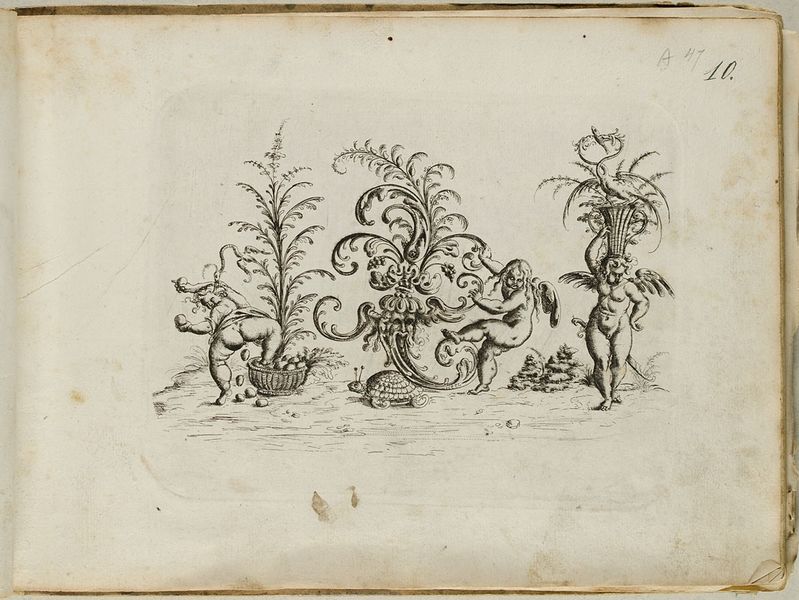
Titel: Drei Putten zwischen grotesken Knorpelformen,    Blatt aus dem 'Neuw Grotteßken Buch'
Künstler: Christoph Jamnitzer
Standort: Hamburg
Institution: Museum für Kunst und Gewerbe Hamburg
Schlagwörter: flügel, frauen, grau, blatt, pflanzen, rokoko, engel, spanien, äpfel, papier, grafik, graphik, ornamente, korb, fotografie, photographie, druckgraphik, druckgrafik, radierung, gestalten, flecken, fabelwesen, putten, schildkröte, ungeheuer, amoretten, monster, groteske, fabeltier, fabeltiere, gerippt, zwitterwesen, monstrum, knorpelwerk, reproduktionen, 10, druckerzeugnisse, pflanzenornamente, schildkröten, ornamentstich, vorlageblätter, a41